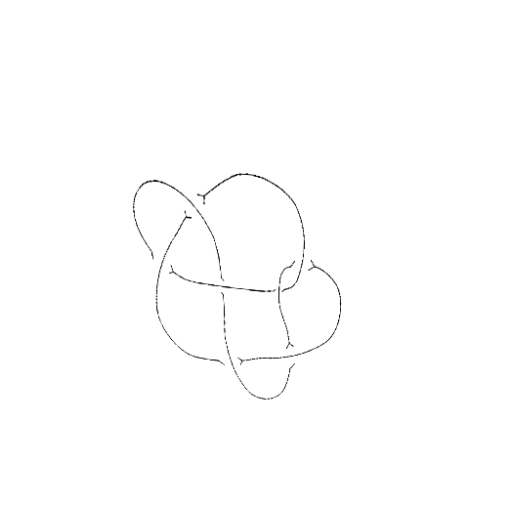
Crossing number: 7